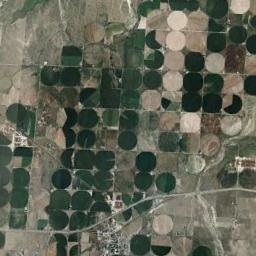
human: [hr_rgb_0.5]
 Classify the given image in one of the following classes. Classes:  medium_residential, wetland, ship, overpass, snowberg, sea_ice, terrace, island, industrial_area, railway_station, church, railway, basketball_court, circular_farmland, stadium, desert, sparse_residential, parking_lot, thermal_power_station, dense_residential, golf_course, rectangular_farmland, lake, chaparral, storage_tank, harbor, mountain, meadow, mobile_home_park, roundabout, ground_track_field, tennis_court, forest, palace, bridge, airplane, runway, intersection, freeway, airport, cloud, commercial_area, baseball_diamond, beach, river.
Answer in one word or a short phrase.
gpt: circular_farmland